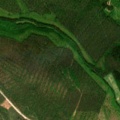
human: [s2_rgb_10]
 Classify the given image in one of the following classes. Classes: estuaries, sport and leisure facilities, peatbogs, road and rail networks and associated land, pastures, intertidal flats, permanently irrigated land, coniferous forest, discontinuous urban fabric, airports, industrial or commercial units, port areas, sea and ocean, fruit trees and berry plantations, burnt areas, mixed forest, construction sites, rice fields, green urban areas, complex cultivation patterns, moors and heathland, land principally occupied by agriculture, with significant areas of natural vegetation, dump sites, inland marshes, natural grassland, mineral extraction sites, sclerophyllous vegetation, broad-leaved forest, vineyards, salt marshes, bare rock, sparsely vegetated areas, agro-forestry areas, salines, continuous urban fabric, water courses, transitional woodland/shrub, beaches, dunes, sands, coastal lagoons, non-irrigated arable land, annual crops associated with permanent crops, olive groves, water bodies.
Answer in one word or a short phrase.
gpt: coniferous forest, mixed forest, transitional woodland/shrub